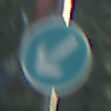
Verkehrszeichen: VorgeschriebeneVorbeifahrtLinks
Umgebung: Outdoor, Suburban
Tageszeit: SunriseSunset
Wetter: PartlyCloudy
Licht: Natural
Jahreszeit: NotSpecified
Kontrast: MediumContrast